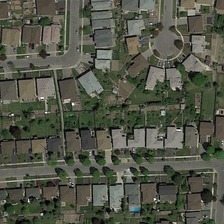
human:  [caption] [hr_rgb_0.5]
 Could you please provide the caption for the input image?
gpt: many buildings and some green trees are in a dense residential area .

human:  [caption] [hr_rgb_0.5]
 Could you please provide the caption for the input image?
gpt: many buildings and some green trees are in a dense residential area .

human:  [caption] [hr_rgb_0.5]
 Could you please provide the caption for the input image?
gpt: many buildings and some green trees are in a dense residential area .

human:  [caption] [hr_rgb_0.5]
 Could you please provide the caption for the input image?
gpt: many buildings and some green trees are in a dense residential area .

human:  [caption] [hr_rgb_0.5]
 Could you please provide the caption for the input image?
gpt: many buildings and some green trees are in a dense residential area .